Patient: sex M, age 76
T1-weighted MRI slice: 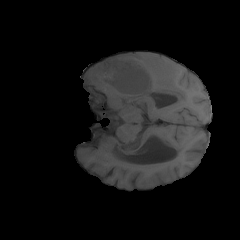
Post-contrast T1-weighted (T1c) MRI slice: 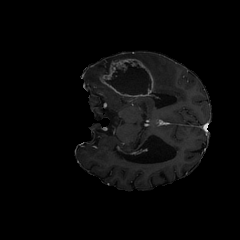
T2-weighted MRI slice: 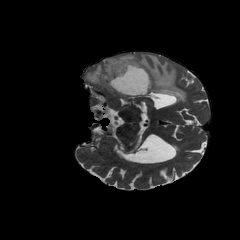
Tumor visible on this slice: yes
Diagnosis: Glioblastoma, IDH-wildtype
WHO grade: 4